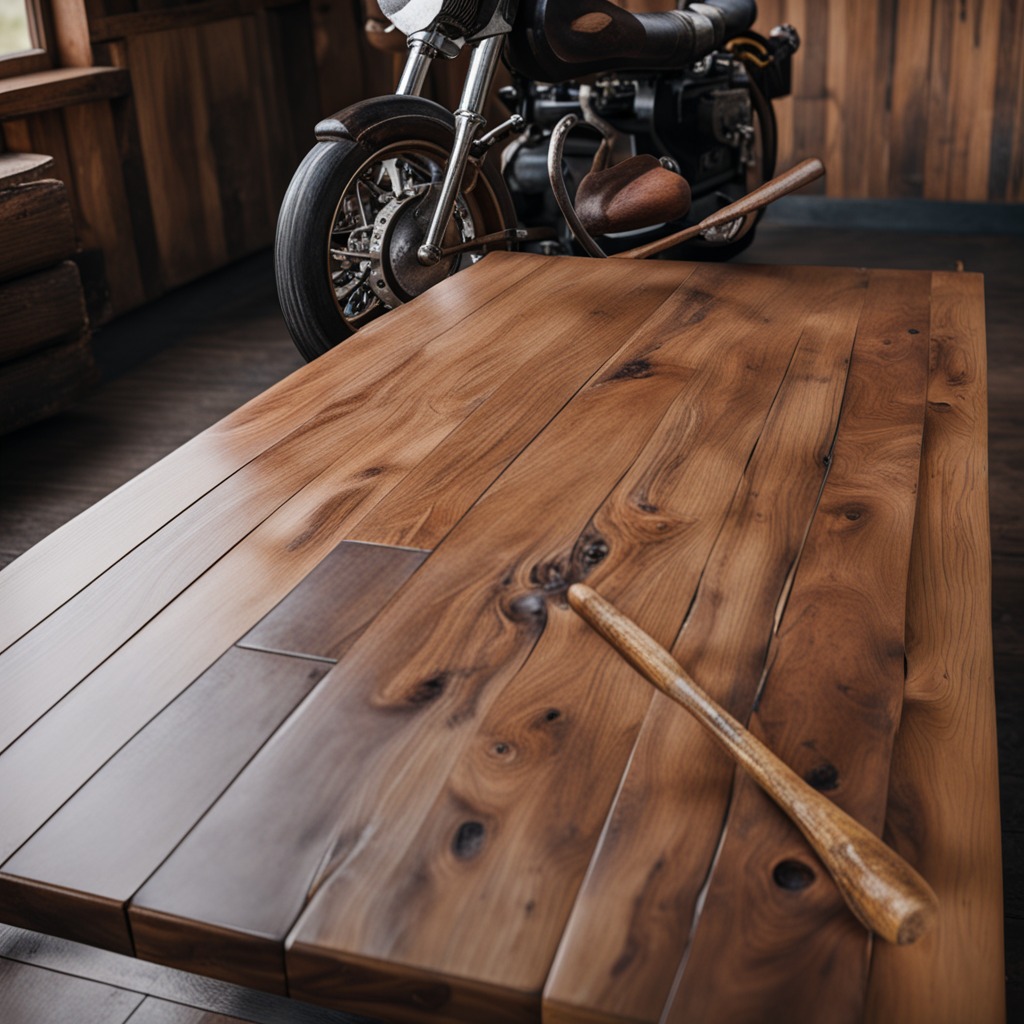
A hammer is lying on the oil-spilled wooden table in a vintage motorcycle garage.